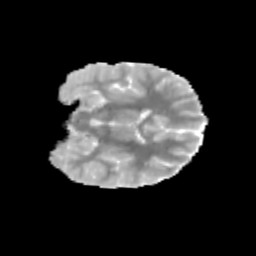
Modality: MD
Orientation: coronal
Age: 12
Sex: female
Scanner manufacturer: siemens
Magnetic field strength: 3 T
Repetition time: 3.8 s
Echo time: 0.07 s